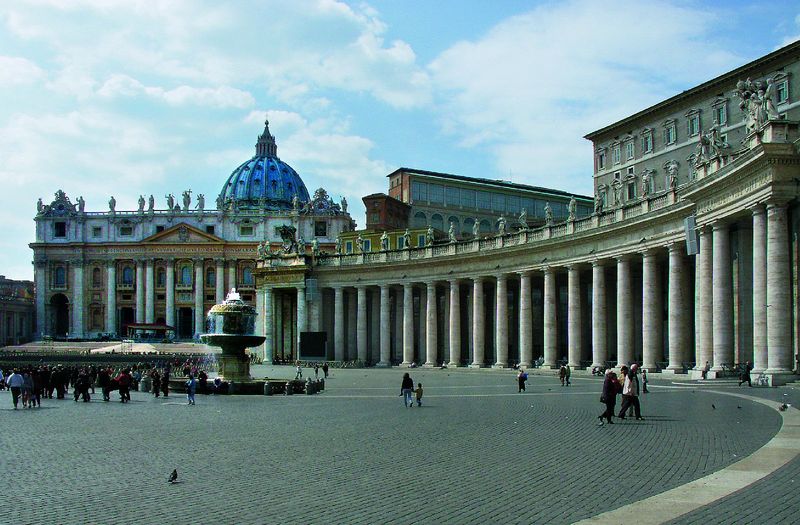
Titel: Petersplatz in Rom
Künstler: Giovanni Lorenzo Bernini
Standort: Rom, S. Pietro (EU - I - Latium)
Schlagwörter: blau, himmel, wasser, wolken, menschen, grau, laterne, säulen, haus, wolke, architektur, mensch, stein, taube, vögel, kirche, renaissance, brunnen, rund, statue, italien, pflaster, giebel, hof, fußgänger, platz, figuren, kuppel, papst, stufen, foto, eingang, kolonnade, antike, tauben, kopfsteinpflaster, arkaden, rom, gesims, skulpturen, vatikan, marktplatz, petersdom, kolonnaden, giebeldach, petersplatz, uhren, bernini, koloss, tuabe, perstdom, sant peter